Question: For example instead of the default operating system container around the application you could have something custom like this swing project below.

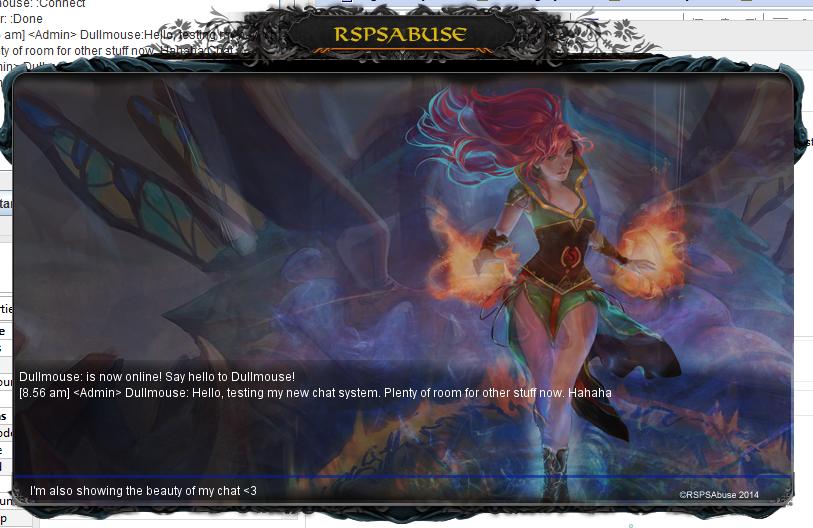
Answer: You can use a transparent image on a undecorated frame with a transparent background:
'''
import java.awt.*;
import java.awt.event.*;
import javax.swing.*;
public class TransparentImageFrame
{
private static void createAndShowUI()
{
JLabel label = new JLabel( new ImageIcon("...") );
label.addMouseListener(new MouseAdapter() {
@Override
public void mouseClicked(MouseEvent e)
{
if (e.getClickCount() == 2)
{
System.exit(0);
}
}
});
JFrame frame = new JFrame("Image Frame");
frame.setUndecorated(true);
frame.setBackground(new Color(0, 0, 0, 0));
frame.setDefaultCloseOperation(JFrame.EXIT_ON_CLOSE);
frame.setLayout(new BorderLayout());
frame.add( label );
frame.pack();
frame.setLocationRelativeTo(null);
frame.setVisible(true);
}
public static void main(String[] args)
{
EventQueue.invokeLater(new Runnable()
{
public void run()
{
createAndShowUI();
}
});
}
}
'''
The mouse will only respond to non-opaque pixels in whatever image you use.